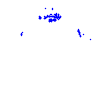
Particle: proton